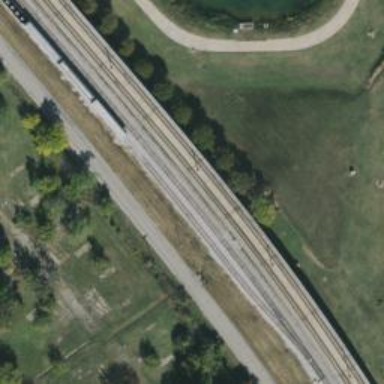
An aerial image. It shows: Railway siding with rails.